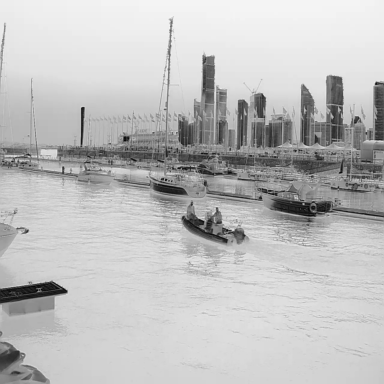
There are four canoes in the infrared image.